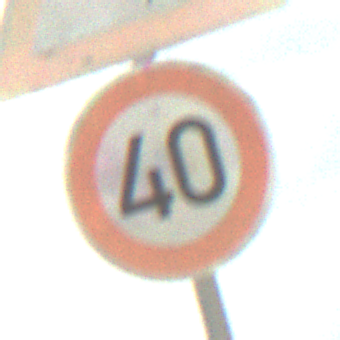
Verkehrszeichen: Geschwindigkeit40
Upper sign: DoppelkurveZunaechstLinks
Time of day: MorningAfternoon
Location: Outdoor (Beach)
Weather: PartlyCloudy
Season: NotSpecified
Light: Natural